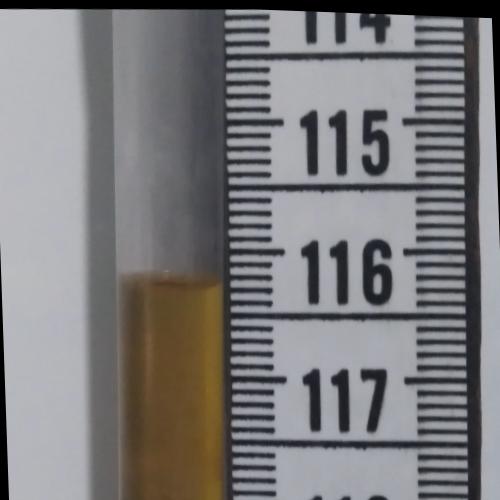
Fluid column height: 116.2 cm